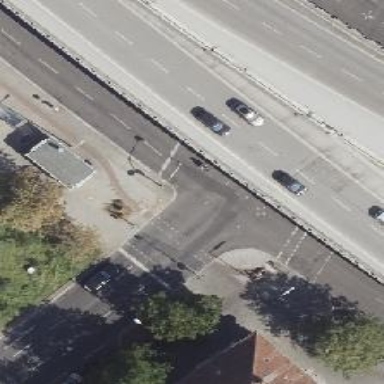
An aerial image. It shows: Secondary road with asphalt surface. There is cycle track on the right side of the road.